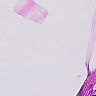
Metastatic tissue present: no